Chest X-ray. View position: PA
Patient age: 25
Patient sex: F
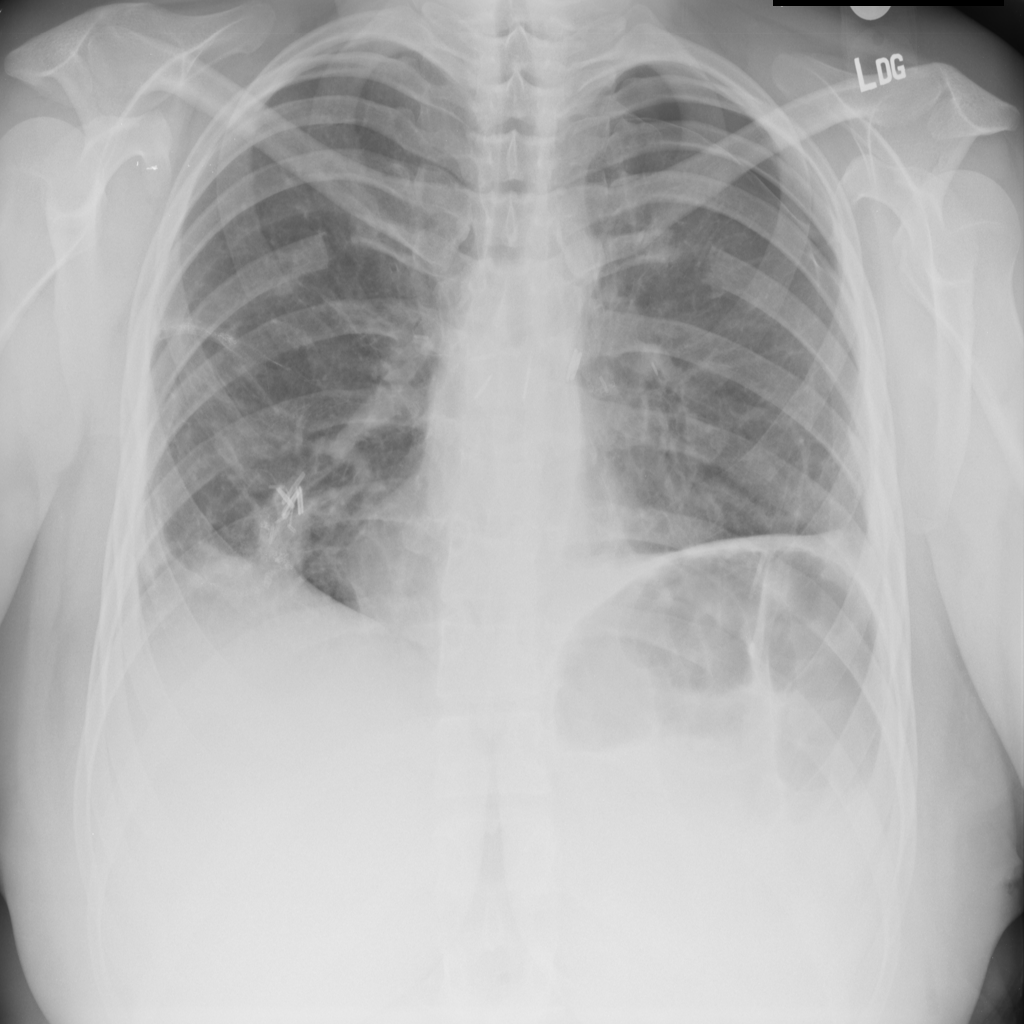
Finding: Pneumothorax